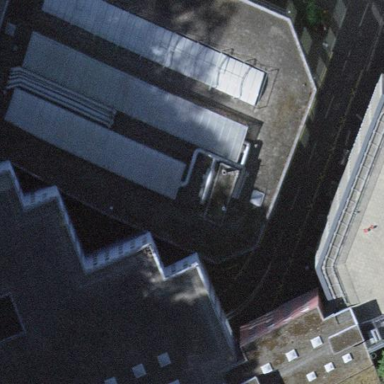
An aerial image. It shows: College building.